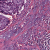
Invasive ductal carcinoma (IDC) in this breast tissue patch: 0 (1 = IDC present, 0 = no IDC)